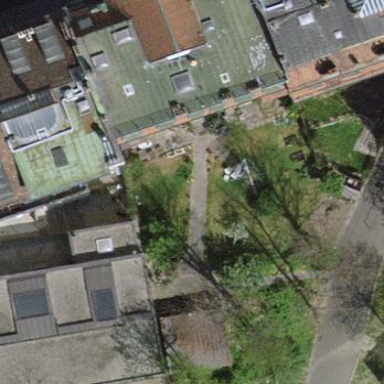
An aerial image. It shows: Garden enclosed by fence.